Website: ulta-beauty
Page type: account-selection
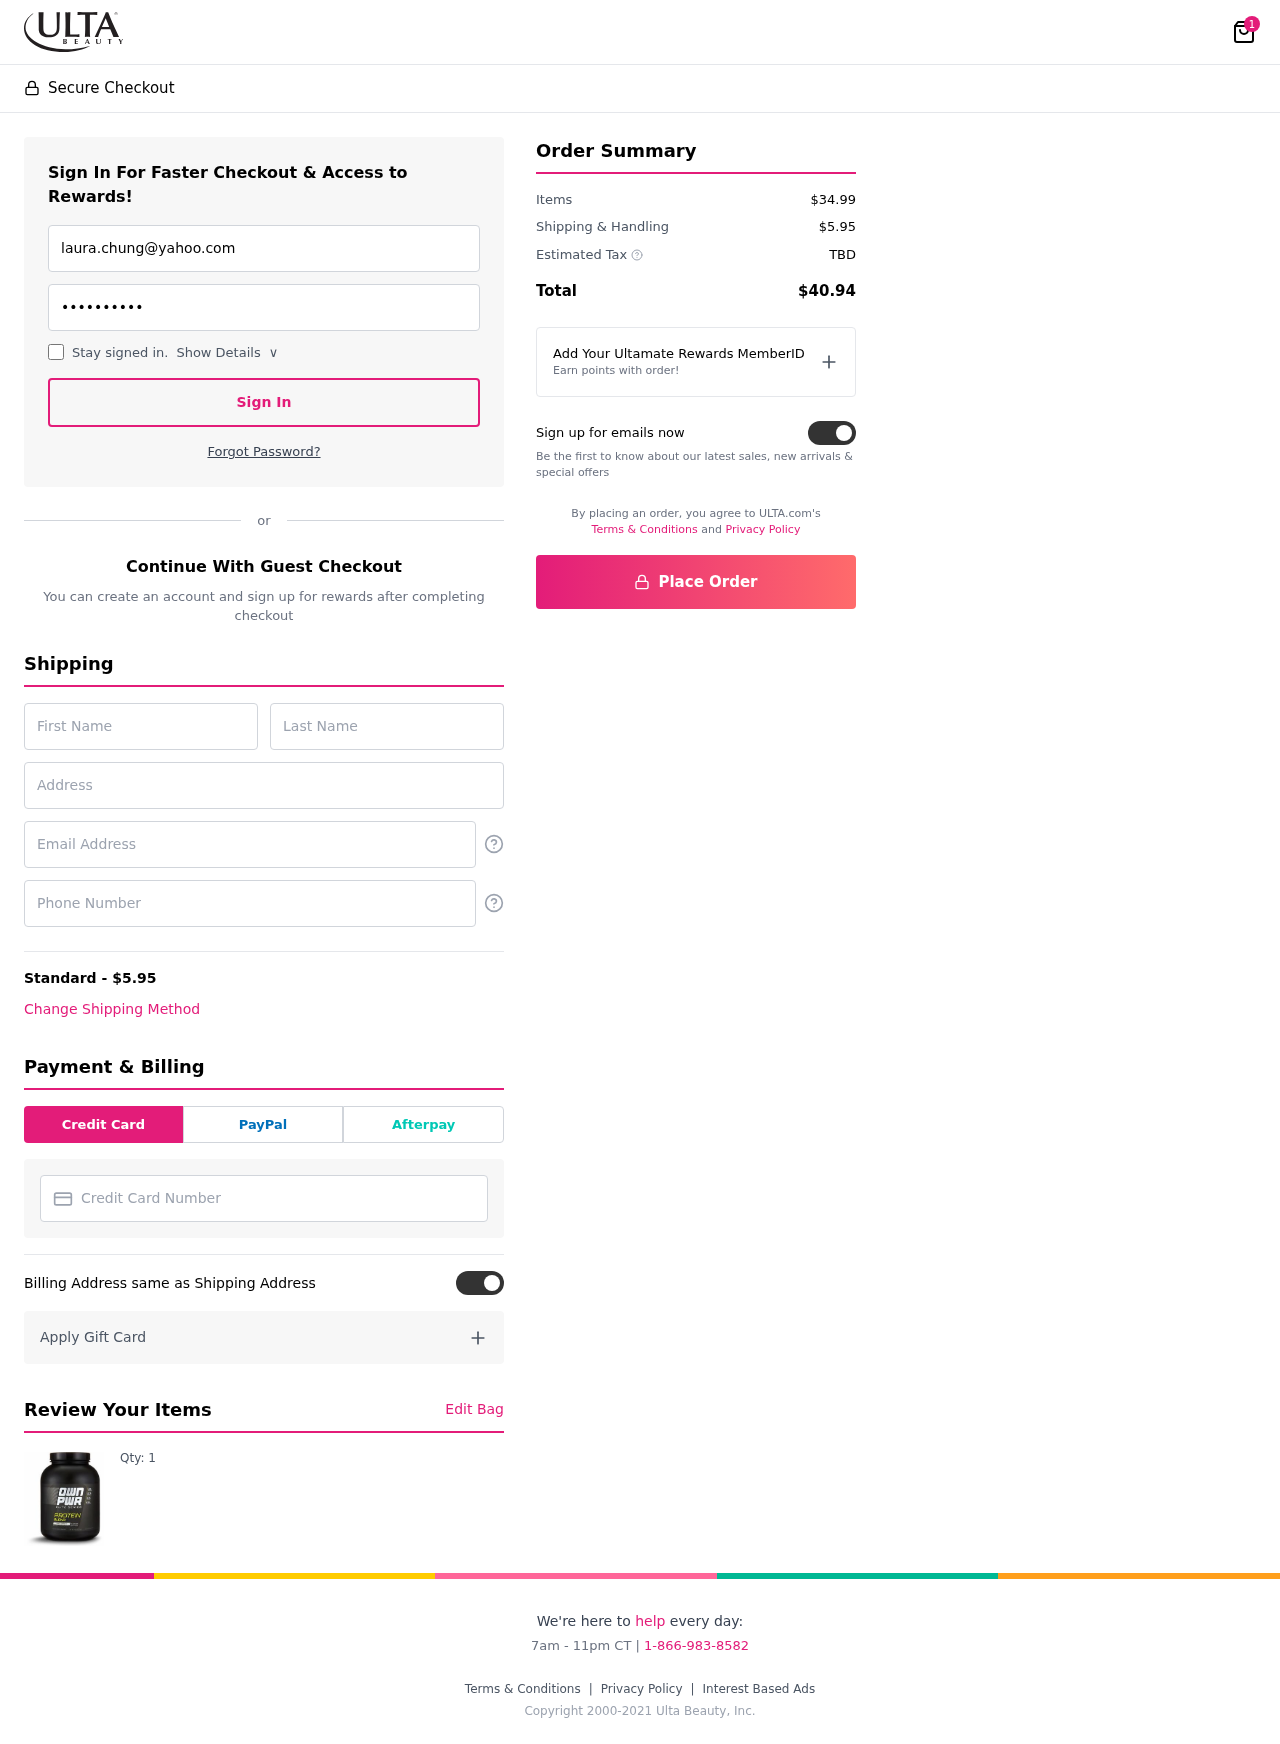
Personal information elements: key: PII_CARD_NUMBER
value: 2231 1500 8115 6903
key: PII_EMAIL
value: laura.chung@yahoo.com
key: PII_EMAIL2
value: laura.chung@yahoo.com
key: PII_FIRSTNAME
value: Laura
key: PII_LASTNAME
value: Chung
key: PII_PHONE
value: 8507584418
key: PII_STREET
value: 301 Steven Plain Suite 501
Product elements: key: PRODUCT1_QUANTITY
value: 1
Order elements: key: ORDER_NUM_ITEMS
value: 1
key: ORDER_SHIPPING_COST
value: $5.95
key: ORDER_SUBTOTAL
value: $34.99
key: ORDER_TAX
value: TBD
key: ORDER_TOTAL
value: $40.94